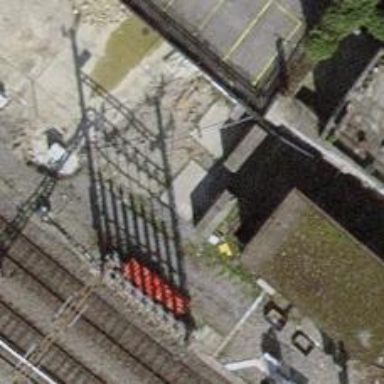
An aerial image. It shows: Railway buffer stop.